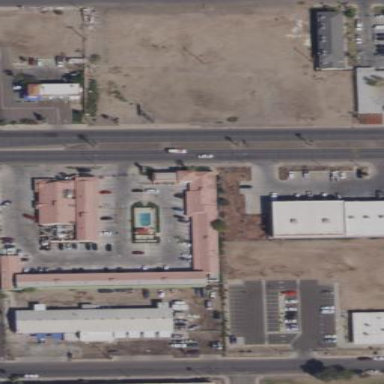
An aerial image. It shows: Hotel building.